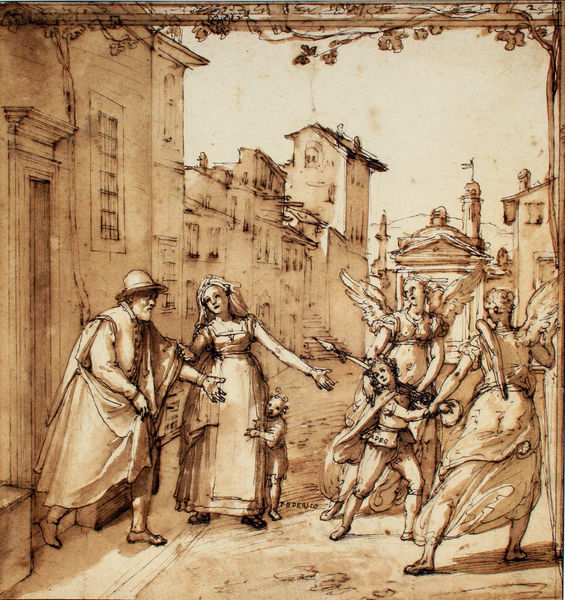
Titel: Taddeo verlässt sein Elternhaus
Künstler: Federico Zuccari
Standort: Los Angeles
Institution: The J. Paul Getty Museum
Schlagwörter: feder, flügel, himmel, laub, mann, umhang, menschen, stadt, braun, fenster, frau, hut, kleider, skizze, strasse, szene, tür, zeichnung, gebäude, haus, weg, wand, arme, rahmen, gesten, signatur, erde, häuser, kirche, mantel, kind, mutter, kinder, turm, engel, ranken, schürze, fassade, fassaden, italien, studie, grafik, platz, romantik, treppen, lanze, wein, kopftuch, eingang, tusche, knabe, allegorie, ranke, efeu, lanzen, weinlaub, speer, pfeil, laube, lavierung, verzerrt, pergola, spielmann, eingel, röteln